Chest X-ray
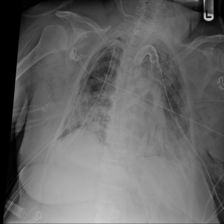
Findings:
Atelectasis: negative
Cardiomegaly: negative
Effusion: negative
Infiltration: positive
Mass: negative
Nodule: negative
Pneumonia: negative
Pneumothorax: negative
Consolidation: negative
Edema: negative
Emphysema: positive
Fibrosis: negative
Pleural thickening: negative
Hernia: negative